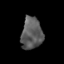
Tissue: skin
Cell type: Epithelial cells
Senescence score: 0.2745
Nuclear area (px): 659
Mean DAPI intensity: 91.825